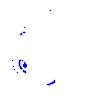
Particle: proton